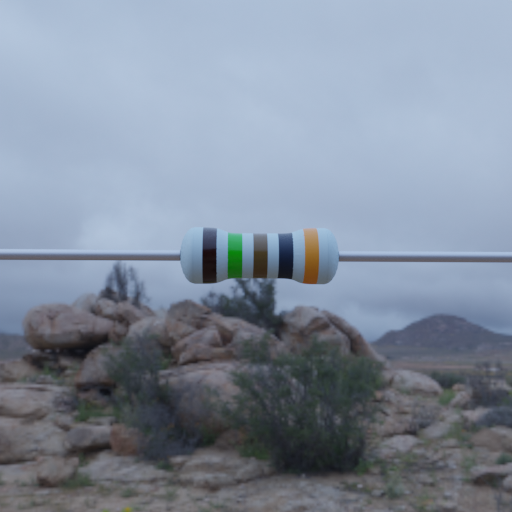
Resistor colour bands (in order): black, green, brown, black, orange